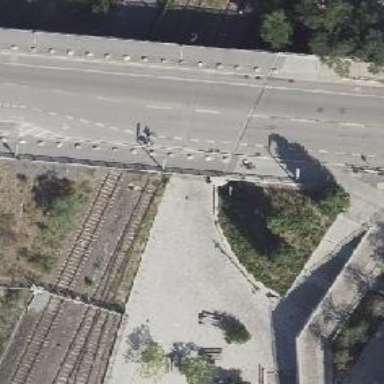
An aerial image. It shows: Railway crossing.